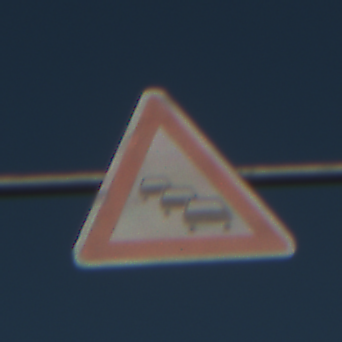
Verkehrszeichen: Stau
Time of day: MorningAfternoon
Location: Outdoor (Urban)
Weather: Clear
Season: NotSpecified
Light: Natural